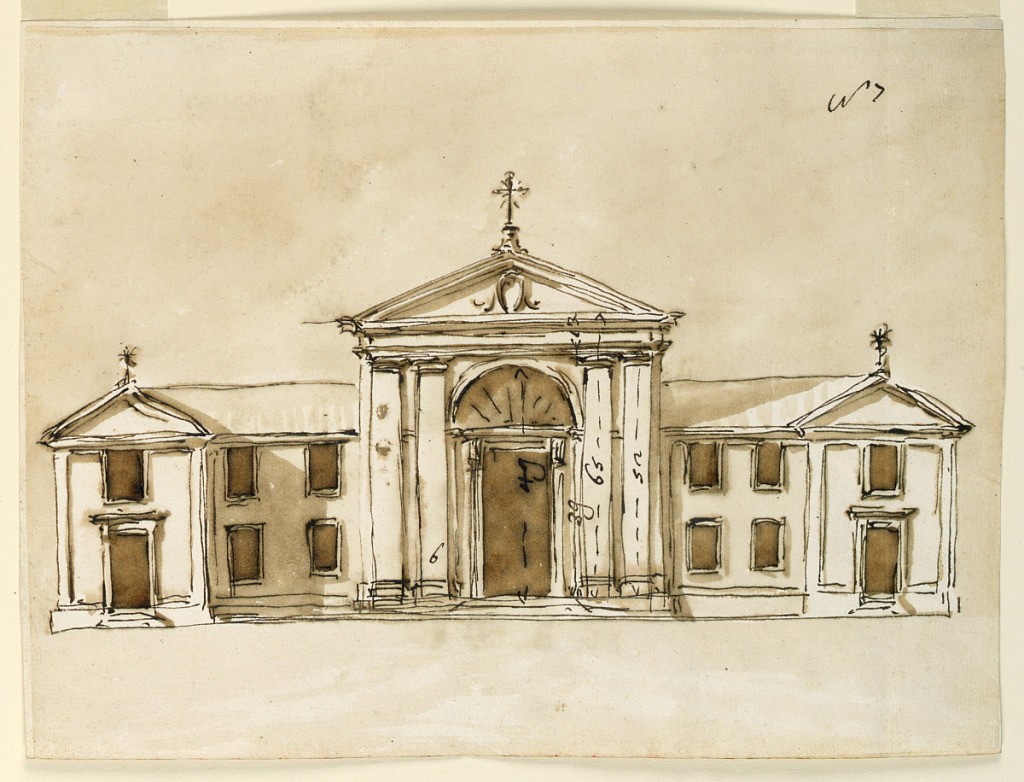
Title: Elevation of a Church for Monte Vergine
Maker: Giuseppe Barberi, Italian, 1746–1809
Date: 1784
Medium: Pen and brown ink, brush and brown wash, red ink on lined off-white laid paper
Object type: Drawing
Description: The door has a window as an overdoor and is flanked by pairs of pilasters. Triangular pediment with escutcheon, topped by a cross. Laterally statues, variations of the similar statues in -1139.